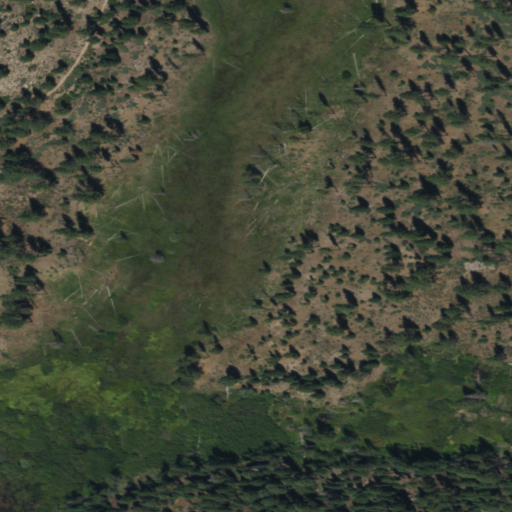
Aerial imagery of plain(s) in Nevada named Lower Prey Meadows containing woody wetlands, evergreen forest, shrub, and herbaceous wetlands